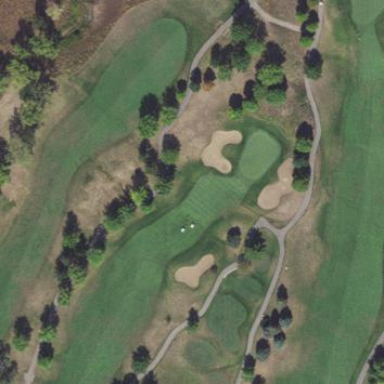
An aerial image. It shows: Golf fairway in the image.